Field crop: maize
Growth stage: 2
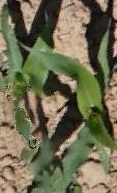
Species: maize